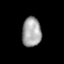
Tissue: lung
Cell type: Myeloid cells
Senescence score: 0.2298
Nuclear area (px): 556
Mean DAPI intensity: 161.93